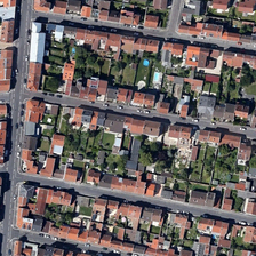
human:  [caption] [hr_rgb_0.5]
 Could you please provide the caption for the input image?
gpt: We can see dense residential areas seperated by straight roads.

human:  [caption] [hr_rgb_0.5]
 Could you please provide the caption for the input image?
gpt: There is a garden in the center, and the house is lined up at the end.

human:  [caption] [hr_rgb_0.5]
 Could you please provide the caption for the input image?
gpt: Some blocks are separated by straight roads with gardens in the center and houses on the edge.

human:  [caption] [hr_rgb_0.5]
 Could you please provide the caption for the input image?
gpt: There are some blocks divided by straight roads with gardens in the center and houses on the edges.

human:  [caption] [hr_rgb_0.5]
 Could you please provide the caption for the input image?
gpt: We can see a dense residential area separated by straight roads.